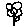
Label: flower